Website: crate-barrel
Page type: receipt
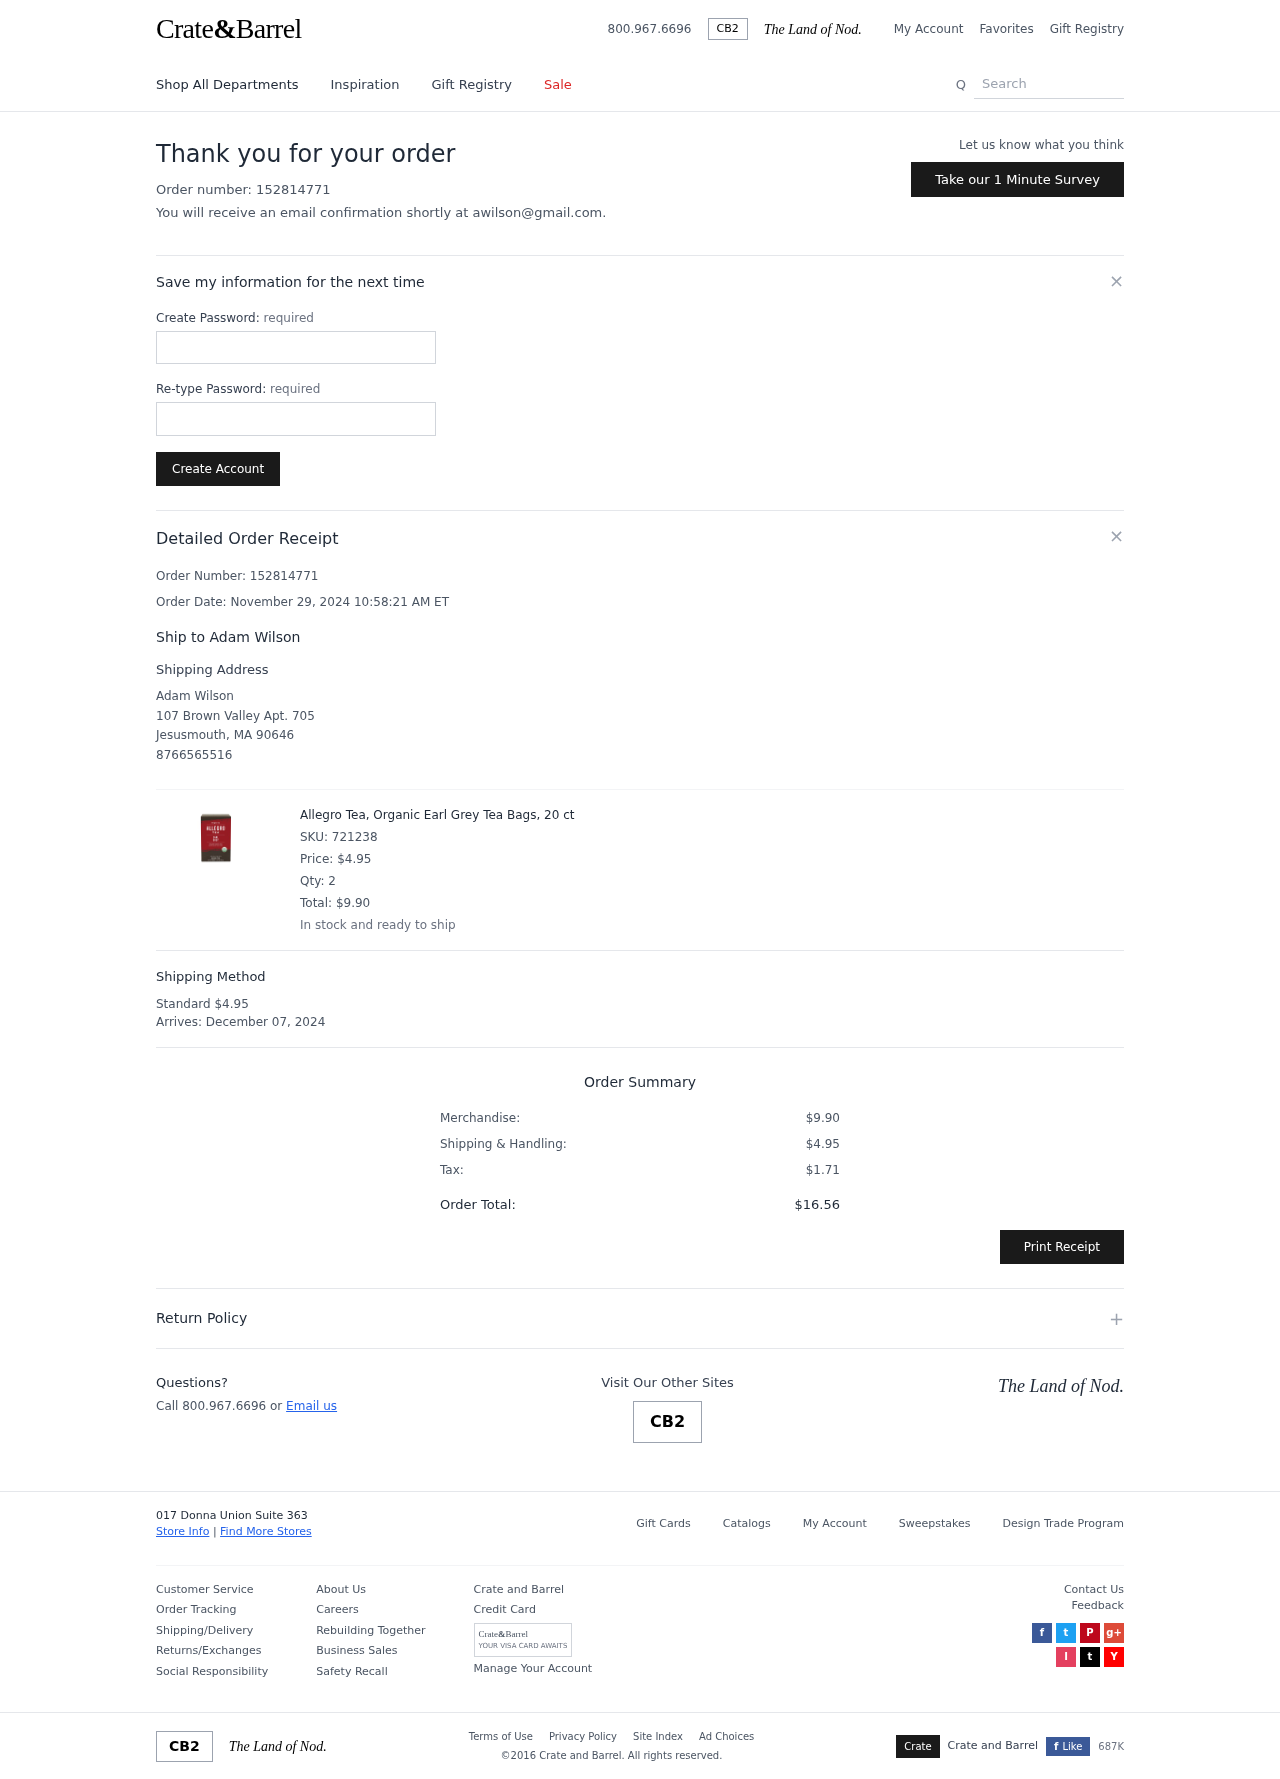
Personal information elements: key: PII_CITY
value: Jesusmouth
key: PII_EMAIL
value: awilson@gmail.com
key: PII_FULLNAME
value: Adam Wilson
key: PII_FULLNAME
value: Ship to Adam Wilson
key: PII_PHONE
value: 8766565516
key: PII_POSTCODE
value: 90646
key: PII_STATE_ABBR
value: MA
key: PII_STREET
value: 107 Brown Valley Apt. 705
Product elements: key: PRODUCT1_NAME
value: Allegro Tea, Organic Earl Grey Tea Bags, 20 ct
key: PRODUCT1_PRICE
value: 4.95
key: PRODUCT1_QUANTITY
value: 2
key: PRODUCT1_SKU
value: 721238
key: PRODUCT1_TOTAL
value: $9.90
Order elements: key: ORDER_ID
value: Order Number: 152814771
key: ORDER_ID
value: Order number: 152814771
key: ORDER_DATE
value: Order Date: November 29, 2024 10:58:21 AM ET
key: ORDER_SHIPPING_COST
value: $4.95
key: ORDER_DELIVERY_DATE
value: December 07, 2024
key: ORDER_SUBTOTAL
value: $9.90
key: ORDER_TAX
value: $1.71
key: ORDER_TOTAL
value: $16.56
Search elements: key: HEADER_SEARCH
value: Search